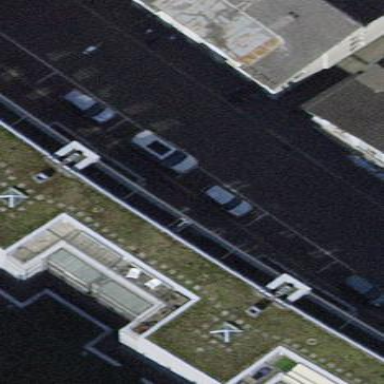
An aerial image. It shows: Parking lane for vehicles.